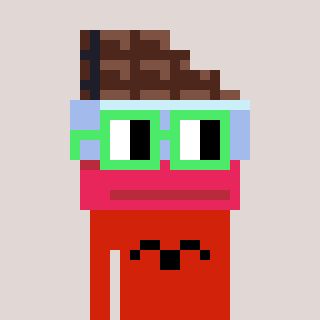
a pixel art character with square light green glasses, a chocolate-shaped head and a red-colored body on a warm background